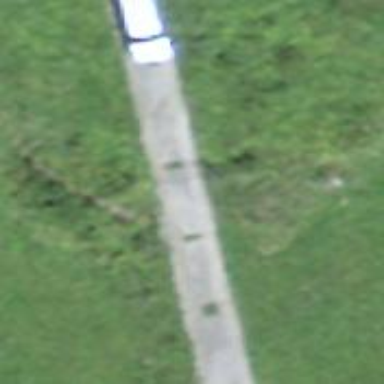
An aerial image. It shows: Gate.